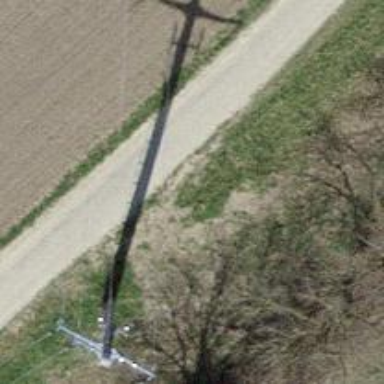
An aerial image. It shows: Power pole.